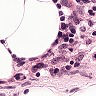
Metastatic tissue present: no